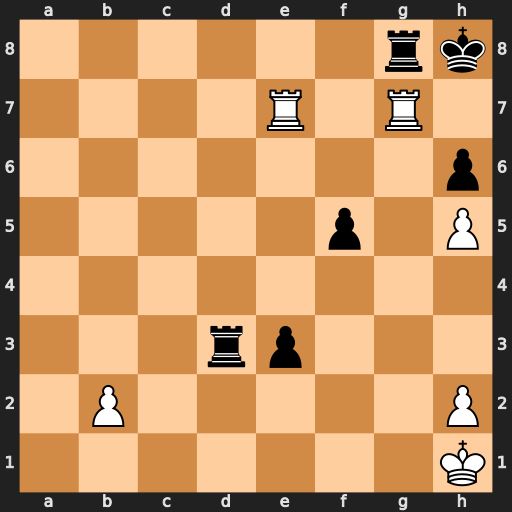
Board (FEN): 6rk/4R1R1/7p/5p1P/8/3rp3/1P5P/7K
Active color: w
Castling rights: -
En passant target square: -
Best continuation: Rh7#